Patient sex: M
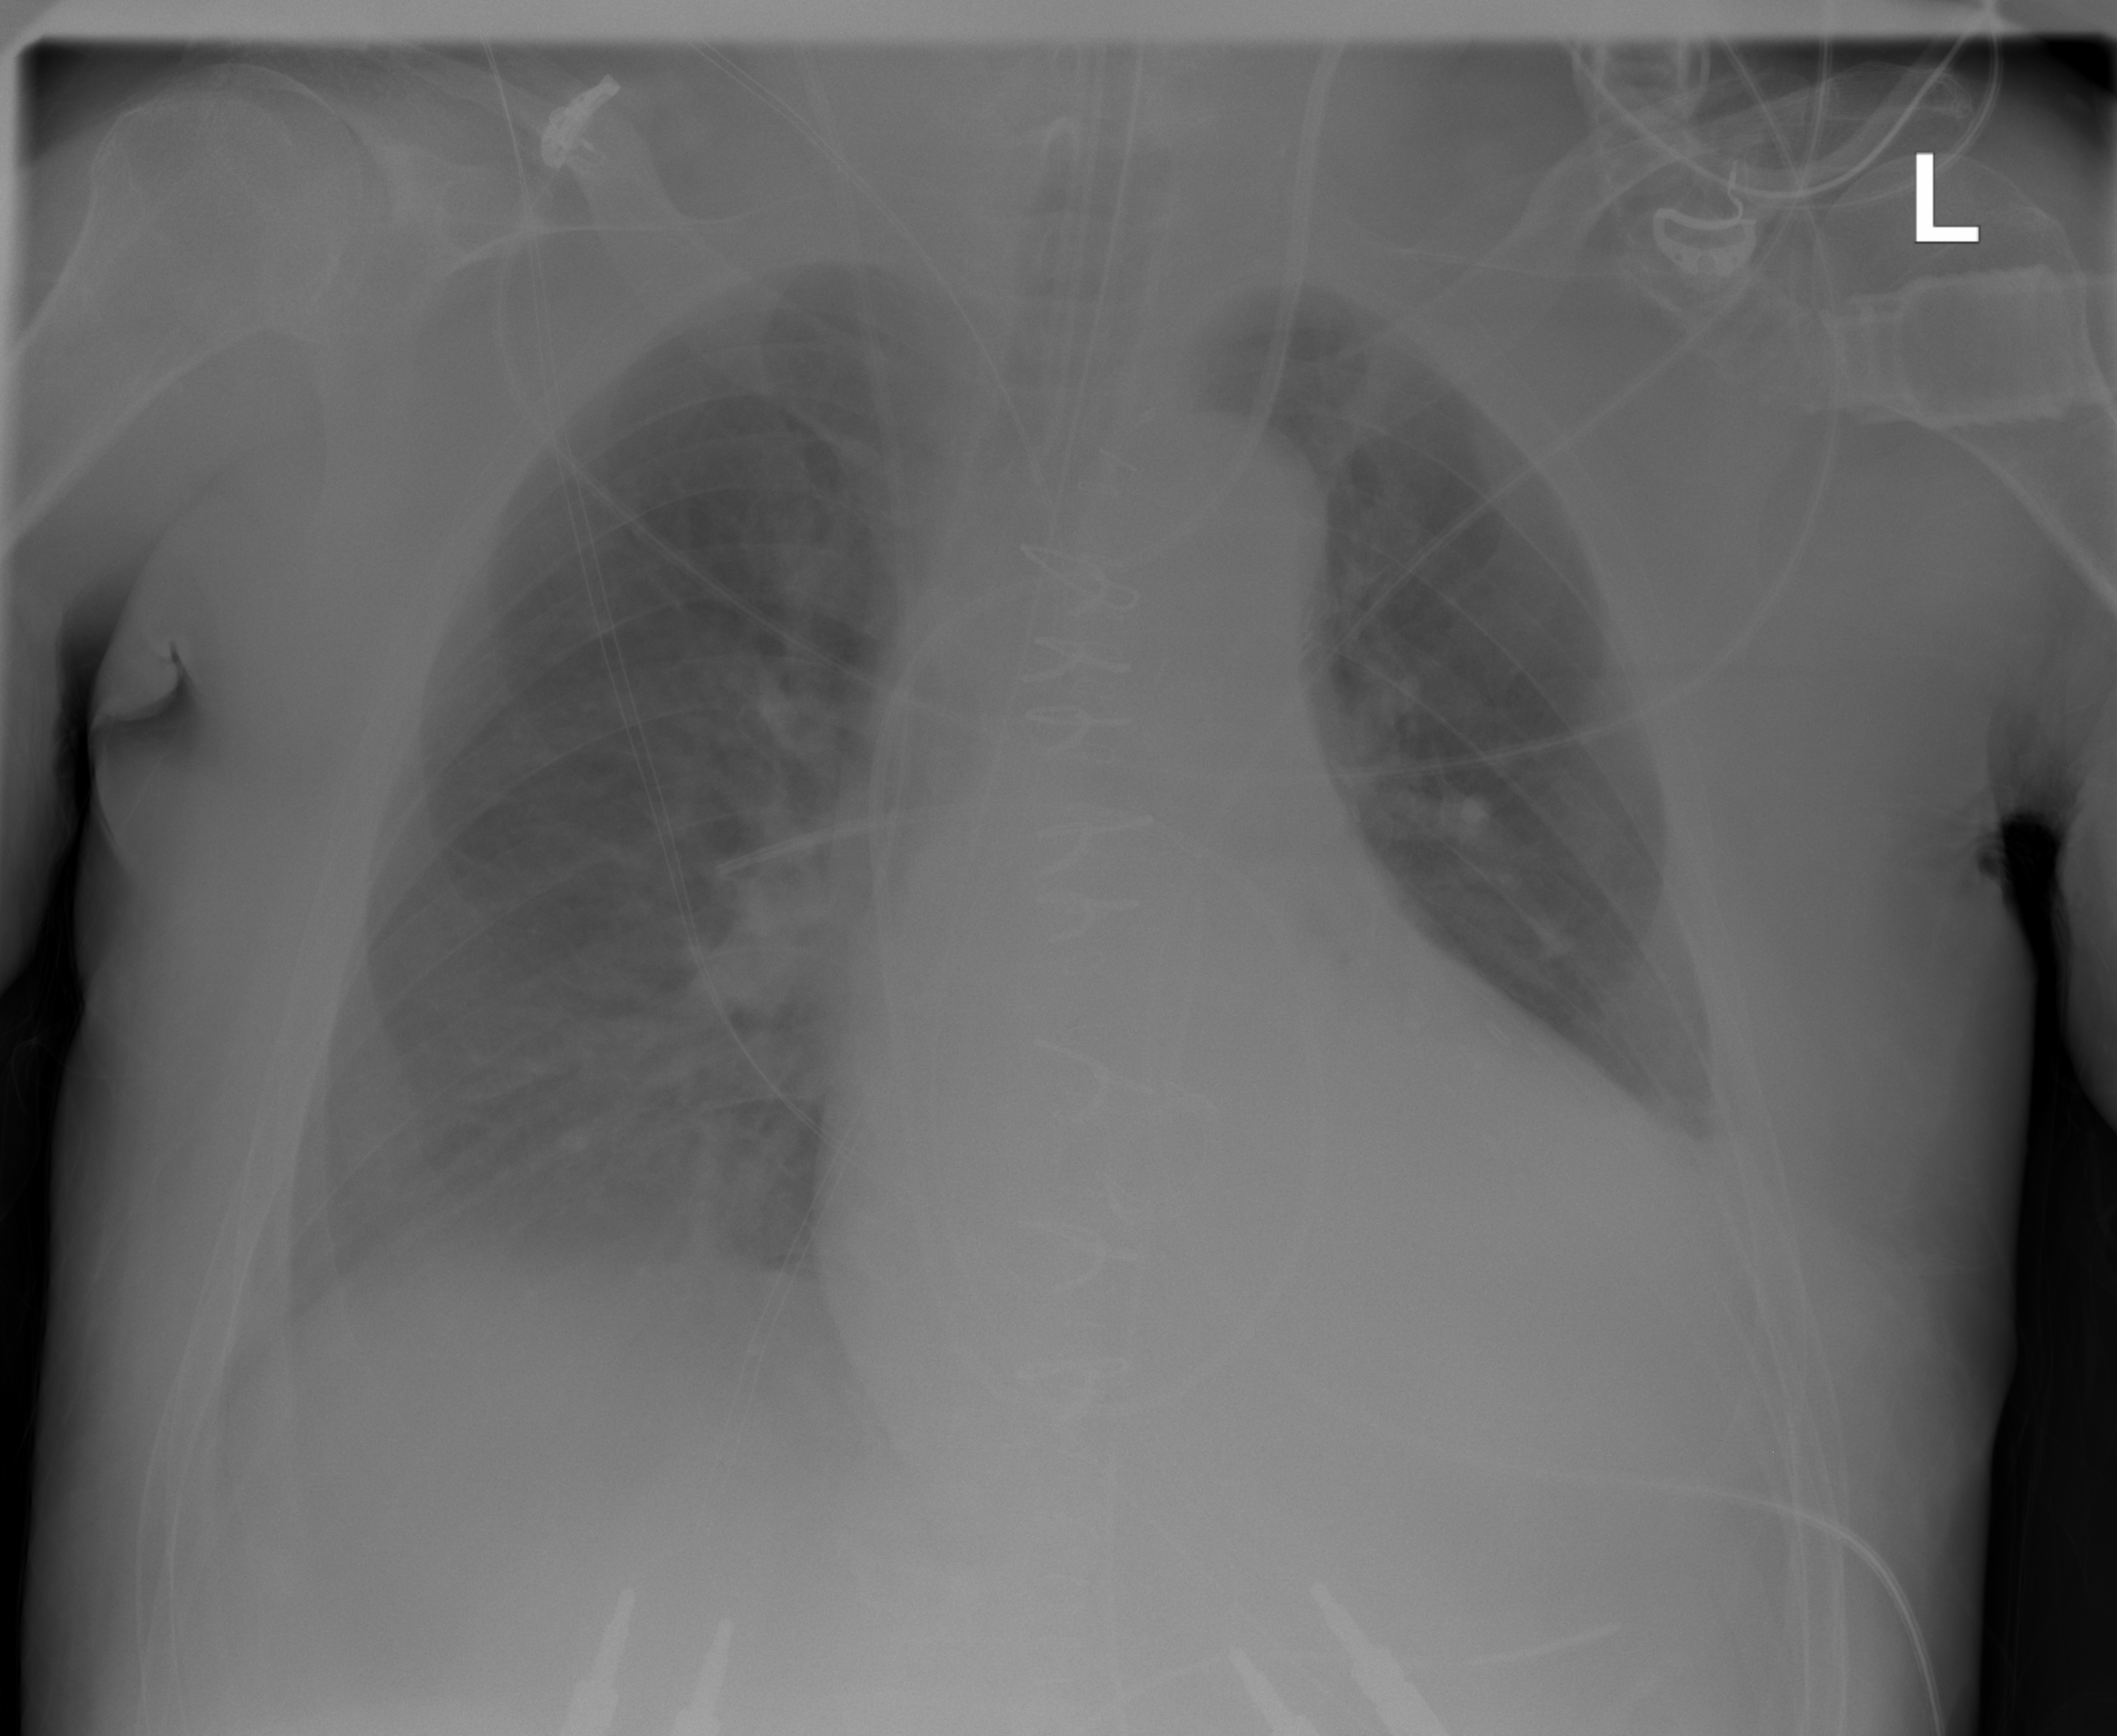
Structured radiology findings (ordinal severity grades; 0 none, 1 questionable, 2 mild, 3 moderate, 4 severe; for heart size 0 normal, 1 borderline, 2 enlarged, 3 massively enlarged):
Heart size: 2
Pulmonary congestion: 0
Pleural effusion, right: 2
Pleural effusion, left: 2
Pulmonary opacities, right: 0
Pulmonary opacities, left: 0
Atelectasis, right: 0
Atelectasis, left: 0